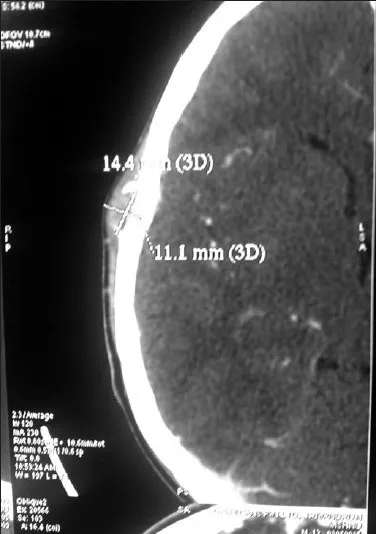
Contrast CT scan, axial section, shows homogeneous enhancement of the lesion located in the right high temporal region. Note the intact inner table and interruption of the outer table of the skull.
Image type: radiology (ct)